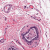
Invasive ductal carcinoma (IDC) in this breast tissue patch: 0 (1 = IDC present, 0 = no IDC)